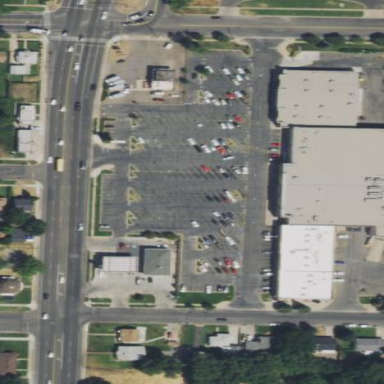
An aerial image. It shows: Retail area.